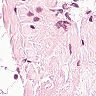
Metastatic tissue present: no